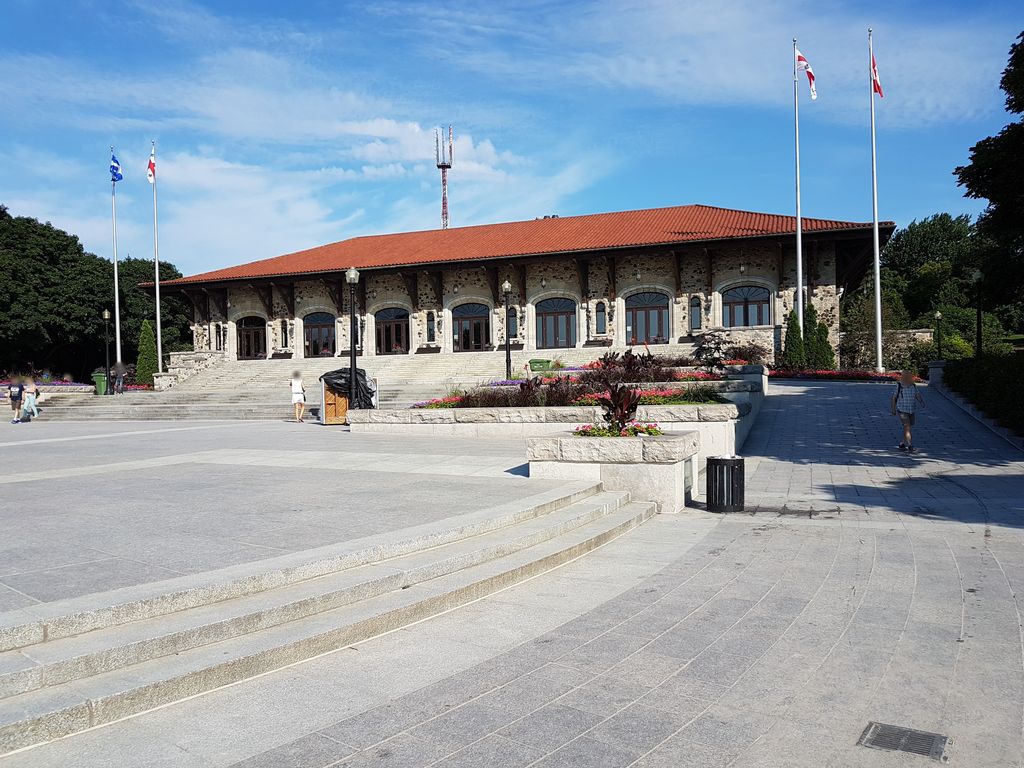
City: montreal